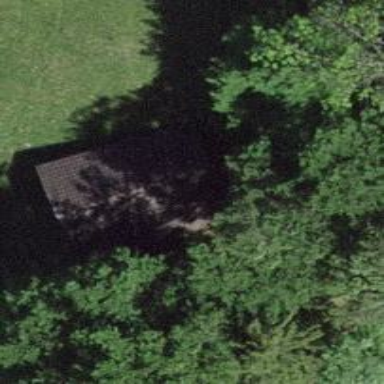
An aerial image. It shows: Stable building.